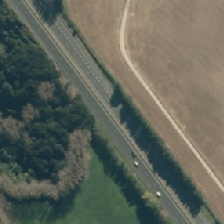
Land cover: shortrotation_cropland